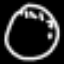
Label: clock